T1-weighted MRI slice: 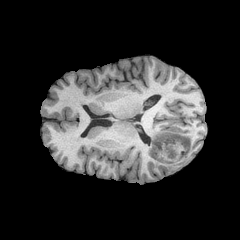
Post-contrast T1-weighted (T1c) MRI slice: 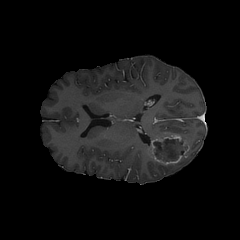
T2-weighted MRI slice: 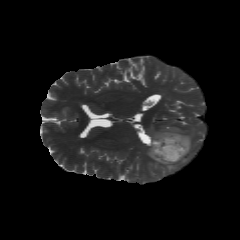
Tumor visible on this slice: yes